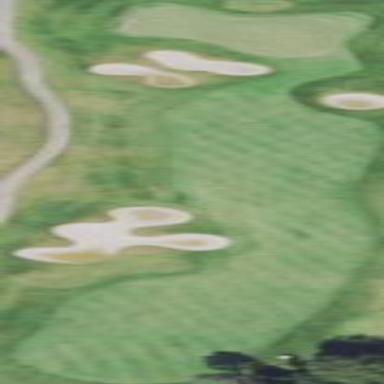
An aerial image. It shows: Golf fairway surrounded by grass.